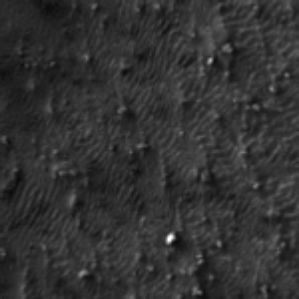
Label: frost